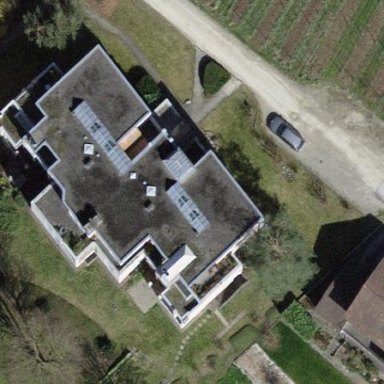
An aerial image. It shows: Building with flat roof.